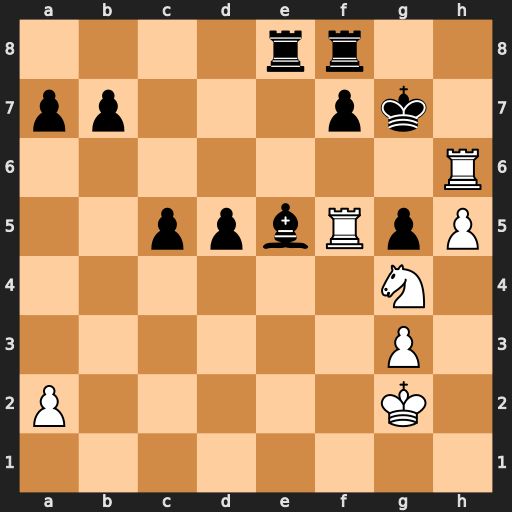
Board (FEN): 4rr2/pp3pk1/7R/2ppbRpP/6N1/6P1/P5K1/8
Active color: w
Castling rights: -
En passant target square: -
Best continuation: Rxg5#